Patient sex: F
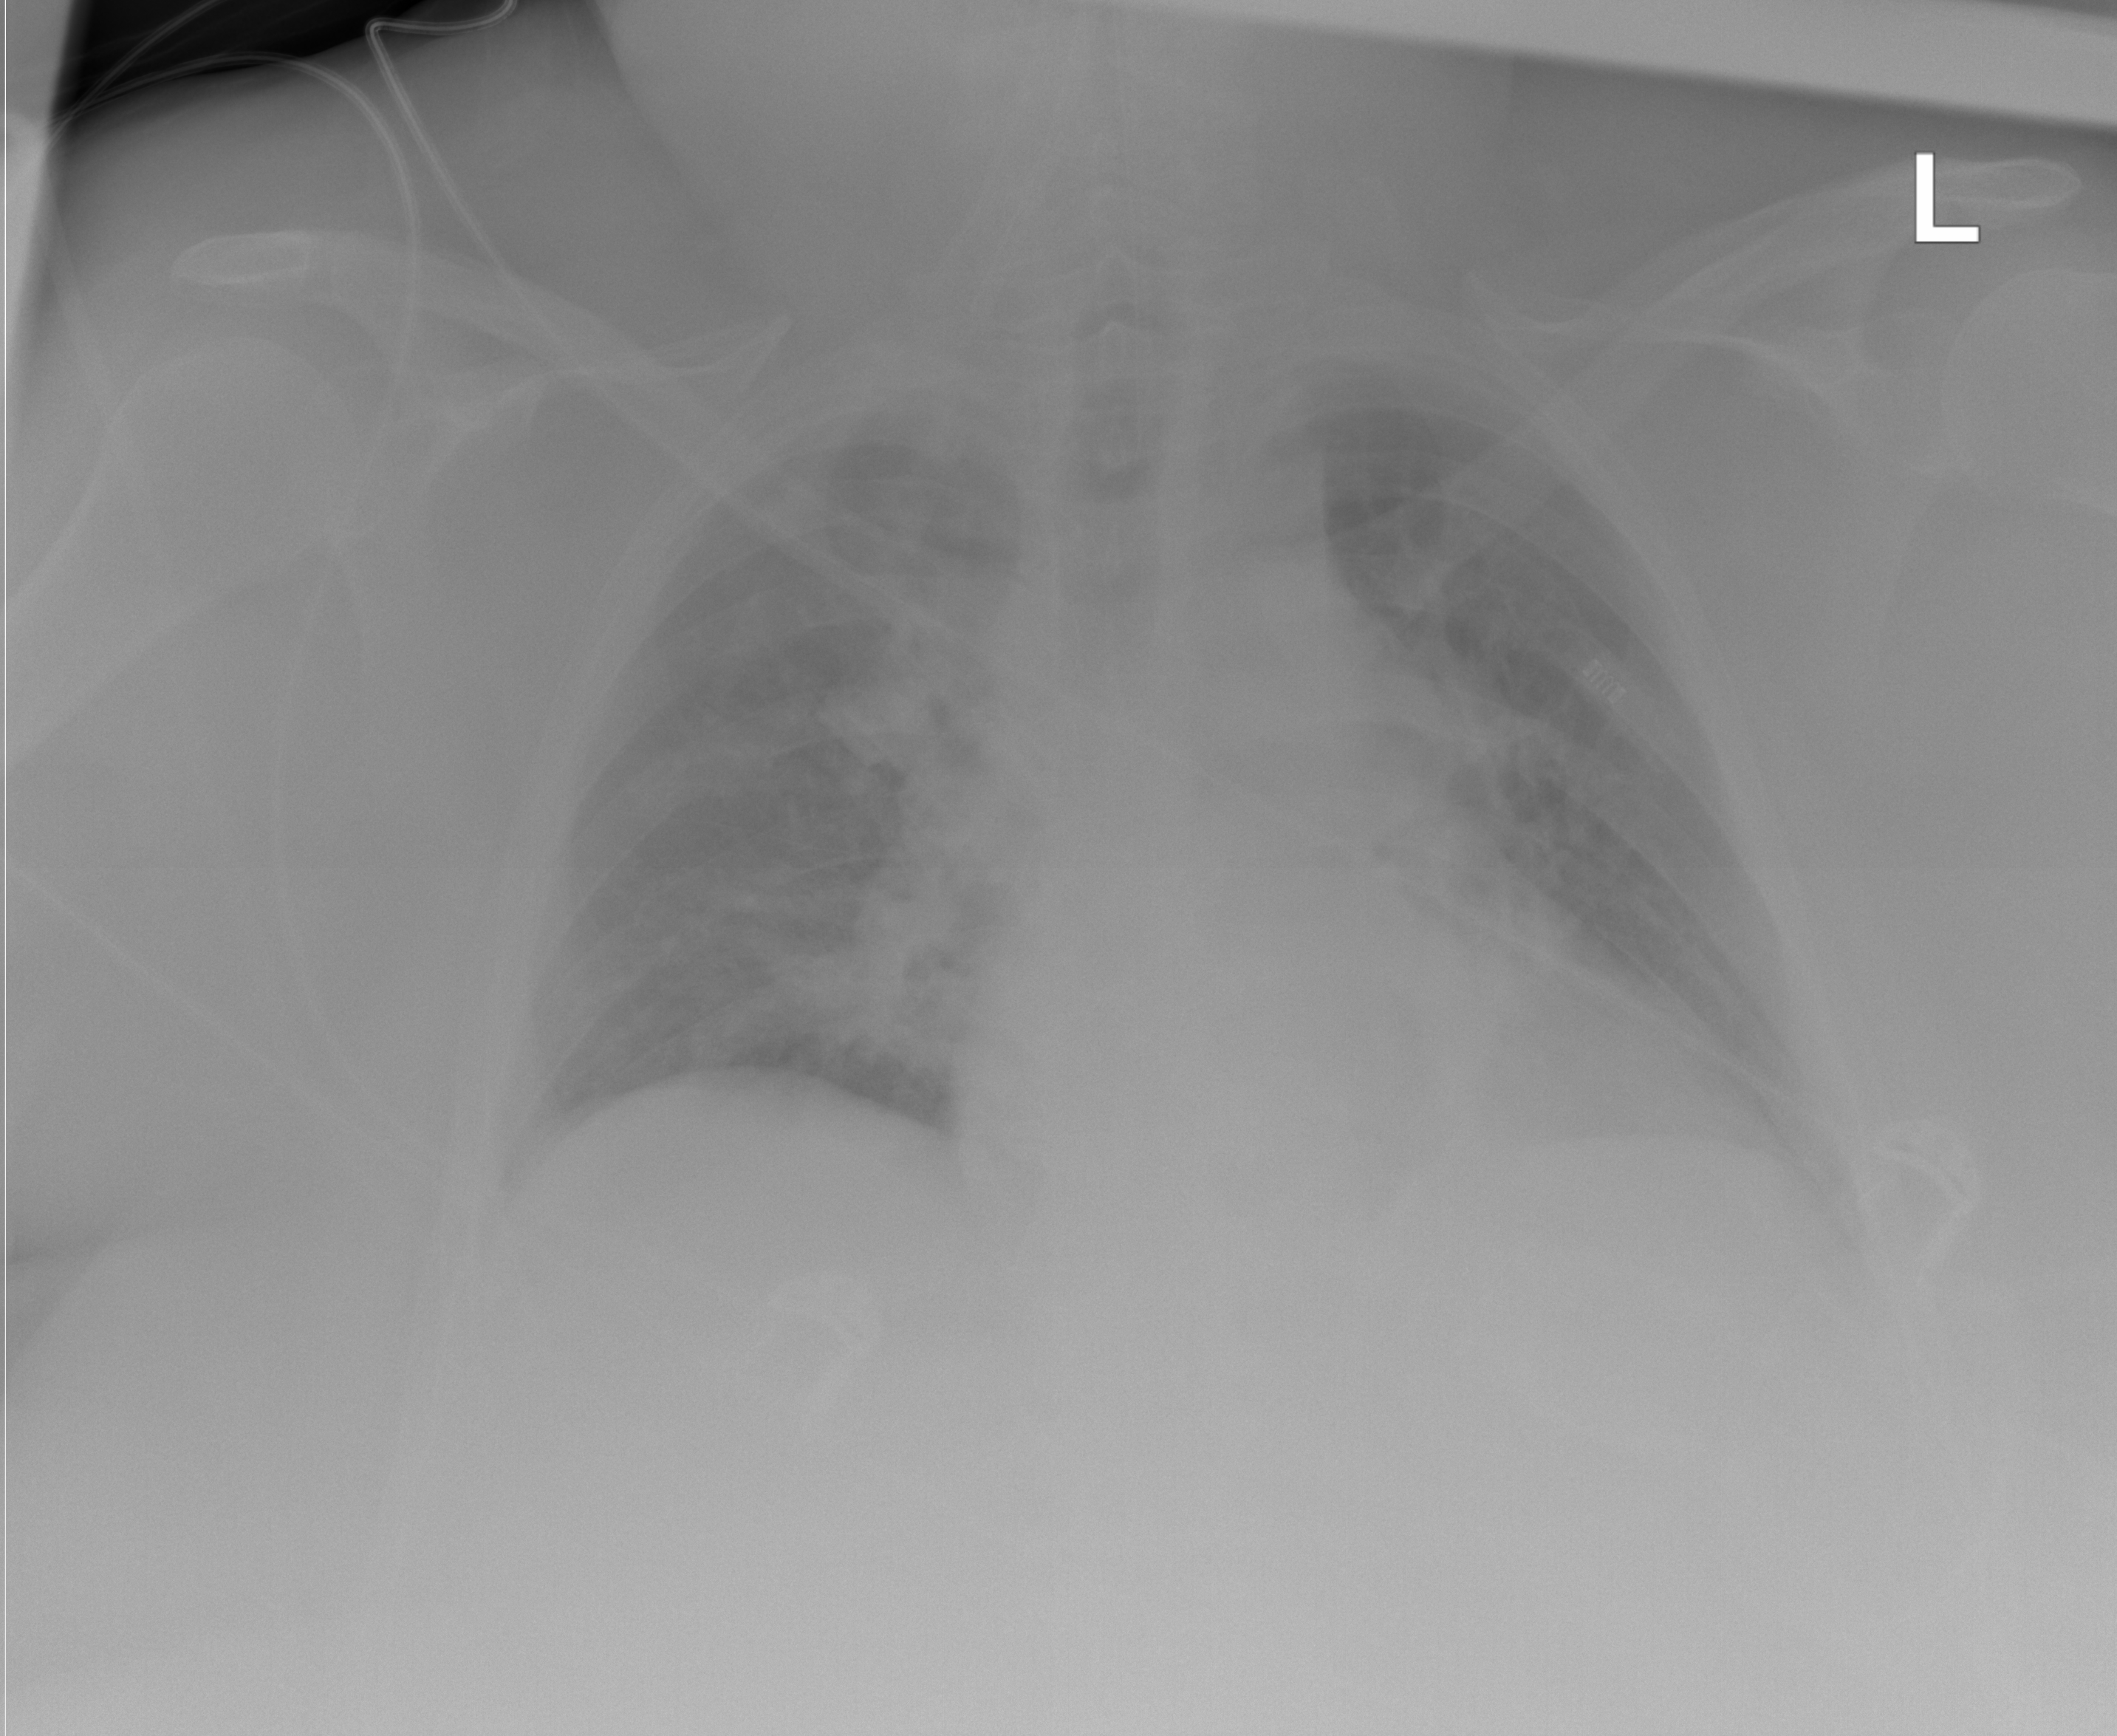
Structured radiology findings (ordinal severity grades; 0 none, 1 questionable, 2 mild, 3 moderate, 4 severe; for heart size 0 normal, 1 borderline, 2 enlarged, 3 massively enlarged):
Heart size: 0
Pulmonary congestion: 0
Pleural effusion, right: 0
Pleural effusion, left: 0
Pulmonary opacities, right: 0
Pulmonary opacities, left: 0
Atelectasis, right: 2
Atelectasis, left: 0